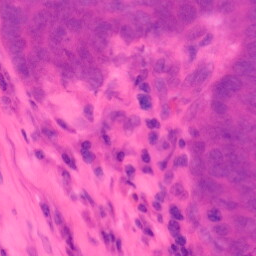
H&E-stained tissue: Colon